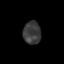
Tissue: prostate
Cell type: Myeloid cells
Senescence score: 0.2631
Nuclear area (px): 398
Mean DAPI intensity: 58.658